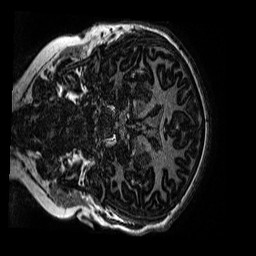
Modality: MP2RAGE
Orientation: coronal
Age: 11
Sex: female
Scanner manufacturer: siemens
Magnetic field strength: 3 T
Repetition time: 4 s
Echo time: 0.00299 s